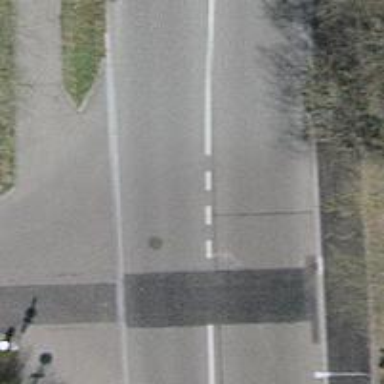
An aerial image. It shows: Tertiary road with asphalt surface and sidewalks on both sides.